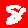
Digit: 8